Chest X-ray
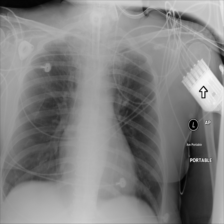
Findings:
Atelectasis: negative
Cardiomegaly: negative
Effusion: negative
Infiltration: positive
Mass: negative
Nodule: negative
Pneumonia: negative
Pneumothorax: negative
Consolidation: negative
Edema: negative
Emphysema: negative
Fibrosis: positive
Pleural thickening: negative
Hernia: negative